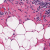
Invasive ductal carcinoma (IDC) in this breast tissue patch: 0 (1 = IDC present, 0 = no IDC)